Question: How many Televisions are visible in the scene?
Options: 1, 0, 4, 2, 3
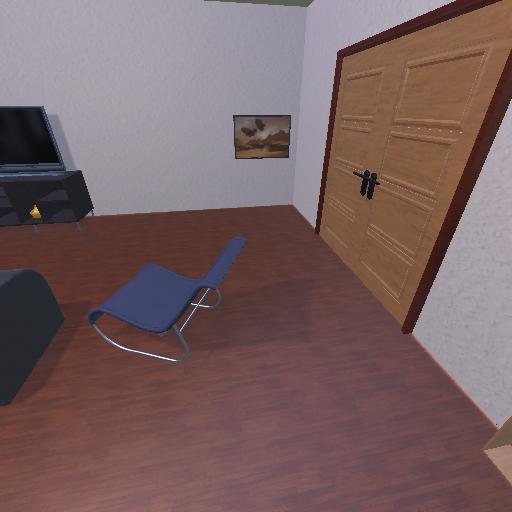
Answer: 1